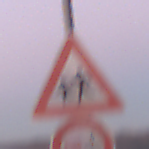
Verkehrszeichen: KinderRechts
Zusatzzeichen unten: VerbotUeberholenEinspurigeFahrzeuge
Umgebung: Outdoor, Nature
Tageszeit: SunriseSunset
Wetter: PartlyCloudy
Licht: Natural
Jahreszeit: NotSpecified
Kontrast: LowContrast